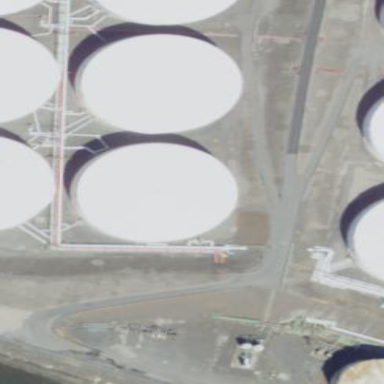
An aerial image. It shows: Storage tank building.